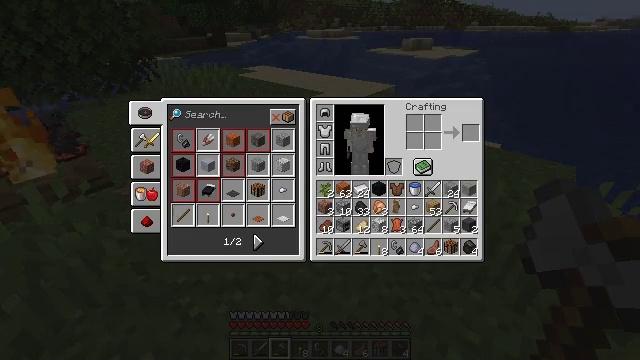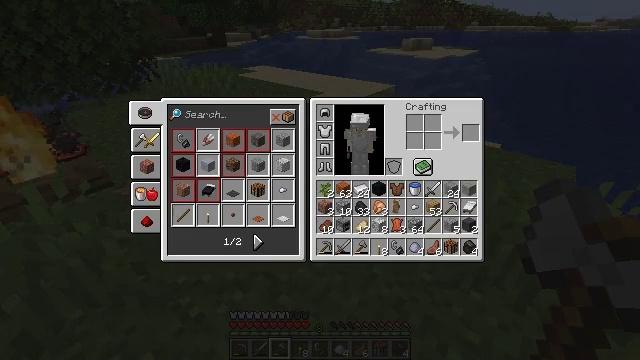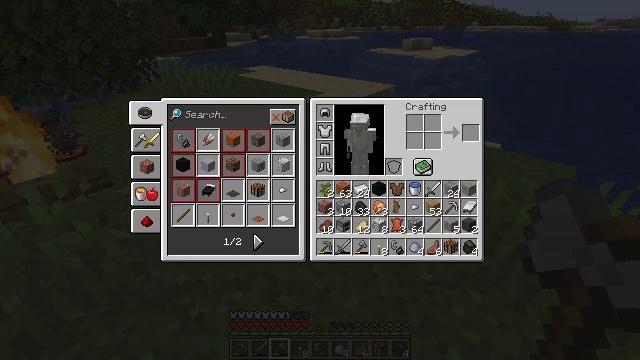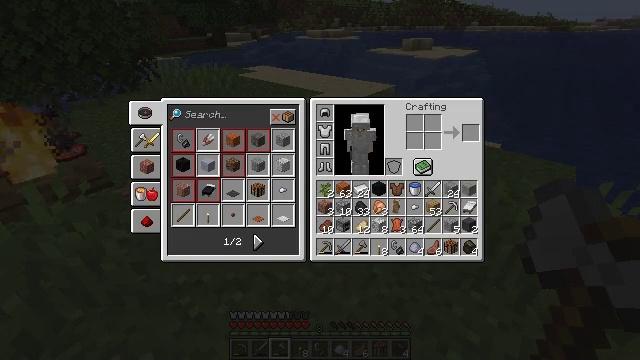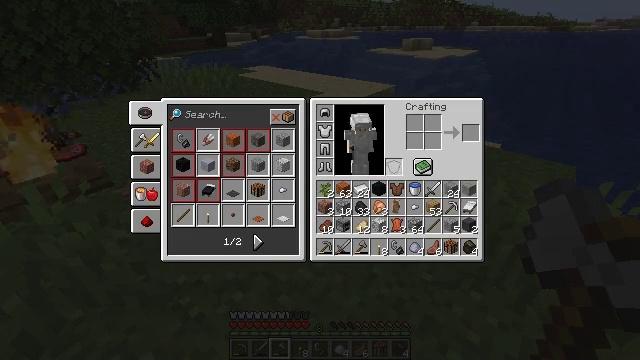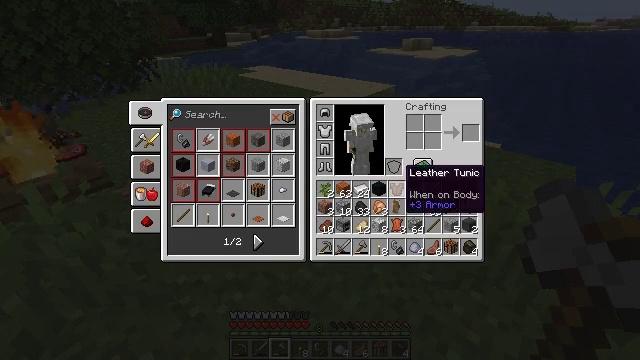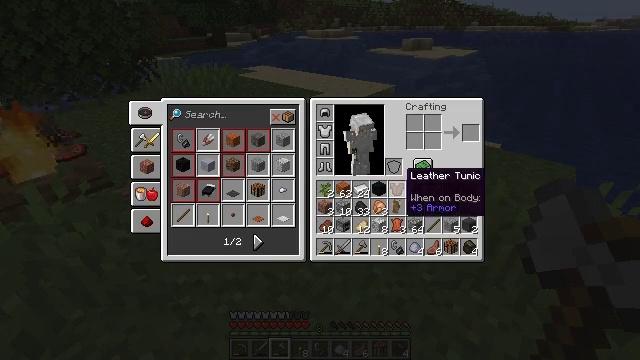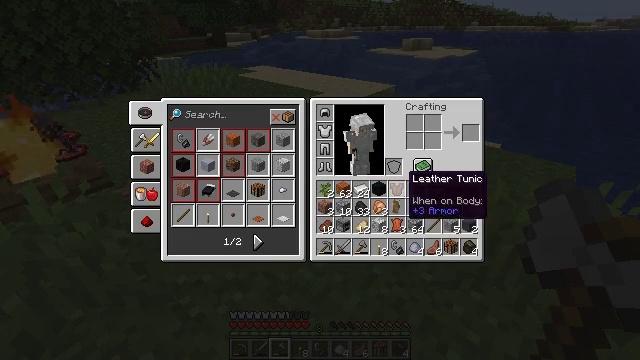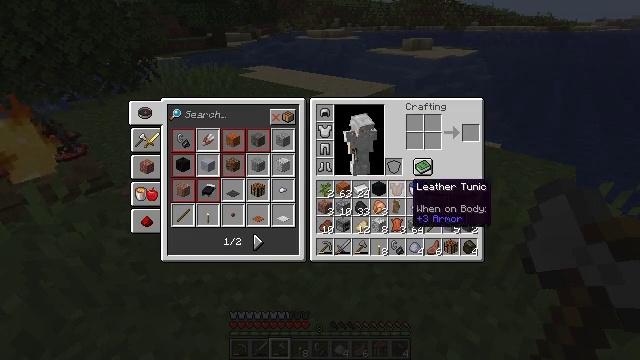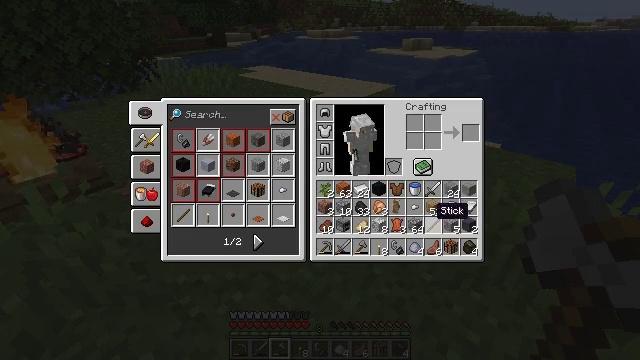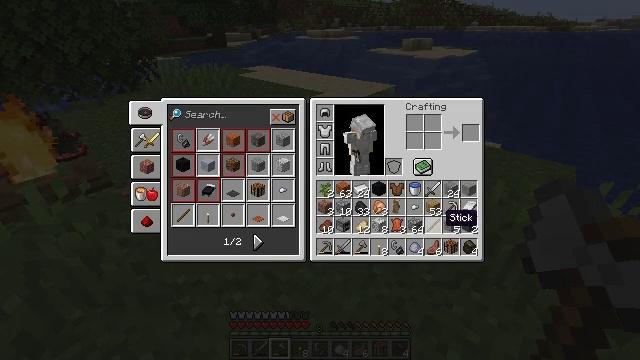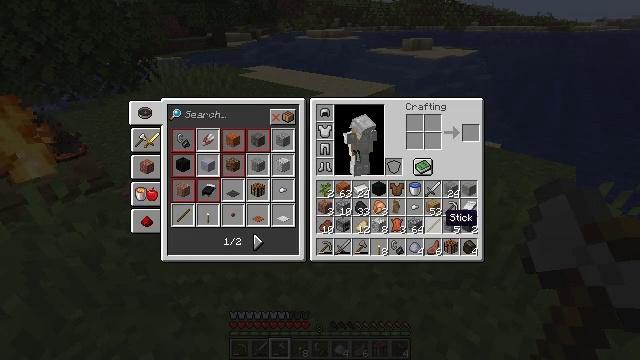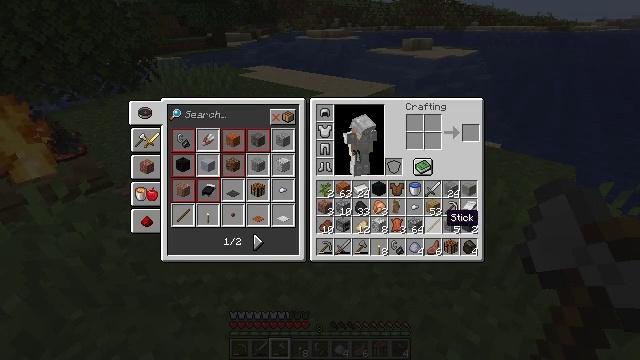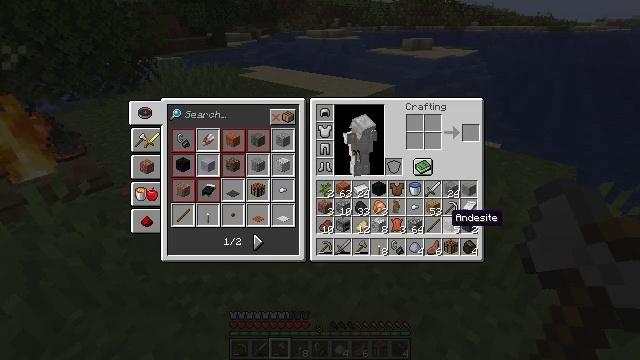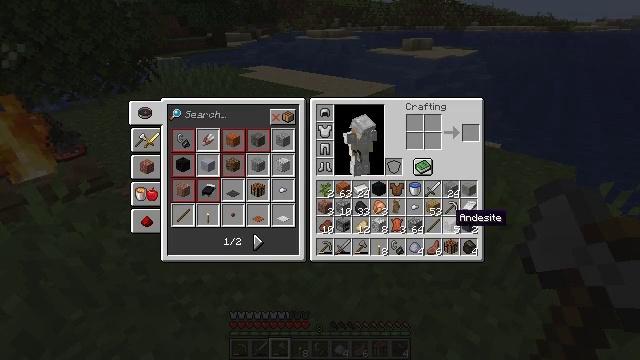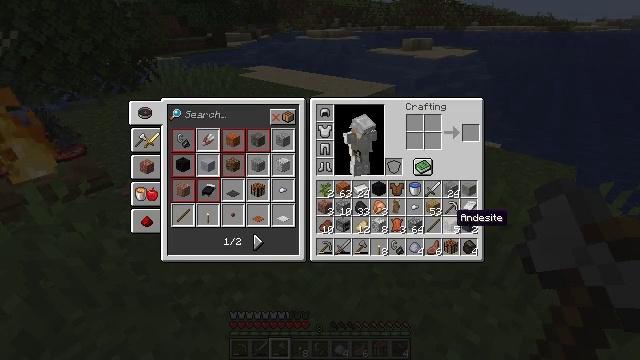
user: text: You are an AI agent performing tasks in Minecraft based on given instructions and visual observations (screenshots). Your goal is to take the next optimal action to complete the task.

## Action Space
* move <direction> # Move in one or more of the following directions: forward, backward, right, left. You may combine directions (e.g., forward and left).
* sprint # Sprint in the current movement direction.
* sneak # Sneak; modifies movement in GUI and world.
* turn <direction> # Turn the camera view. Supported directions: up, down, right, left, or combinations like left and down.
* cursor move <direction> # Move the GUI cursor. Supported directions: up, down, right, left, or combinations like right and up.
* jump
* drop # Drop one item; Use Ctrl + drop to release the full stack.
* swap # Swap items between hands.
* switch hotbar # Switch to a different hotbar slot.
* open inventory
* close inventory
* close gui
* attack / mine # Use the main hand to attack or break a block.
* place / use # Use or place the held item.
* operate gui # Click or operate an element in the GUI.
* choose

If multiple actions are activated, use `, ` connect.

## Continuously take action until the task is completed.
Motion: motion action
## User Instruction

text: Remove a piece of charcoal from the inventory.
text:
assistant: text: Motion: no_op
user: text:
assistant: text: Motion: cursor move right
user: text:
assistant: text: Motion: cursor move right
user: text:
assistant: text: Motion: cursor move right
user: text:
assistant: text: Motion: cursor move right and down
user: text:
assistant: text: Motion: no_op
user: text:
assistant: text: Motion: no_op
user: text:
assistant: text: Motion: cursor move down
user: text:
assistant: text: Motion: cursor move right and down
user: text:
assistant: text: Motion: cursor move right
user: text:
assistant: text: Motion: no_op
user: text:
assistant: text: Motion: no_op
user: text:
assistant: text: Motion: no_op
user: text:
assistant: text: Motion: no_op
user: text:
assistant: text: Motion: no_op
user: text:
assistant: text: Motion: no_op
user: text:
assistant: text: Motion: no_op
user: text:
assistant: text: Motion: no_op
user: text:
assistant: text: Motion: no_op
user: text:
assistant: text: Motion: no_op
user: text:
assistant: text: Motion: no_op
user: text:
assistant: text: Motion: no_op
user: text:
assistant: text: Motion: no_op
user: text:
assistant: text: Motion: no_op
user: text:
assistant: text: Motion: no_op
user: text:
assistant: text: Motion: no_op
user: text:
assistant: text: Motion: operate gui
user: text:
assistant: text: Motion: operate gui
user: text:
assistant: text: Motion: operate gui
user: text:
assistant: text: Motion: no_op